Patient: sex F, age 65
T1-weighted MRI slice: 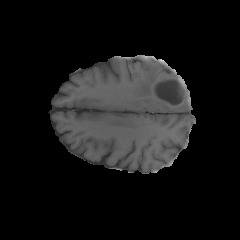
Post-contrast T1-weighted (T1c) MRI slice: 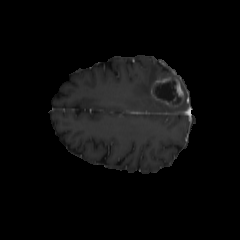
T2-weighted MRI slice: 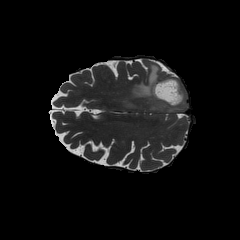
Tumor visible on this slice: yes
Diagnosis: Glioblastoma, IDH-wildtype
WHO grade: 4